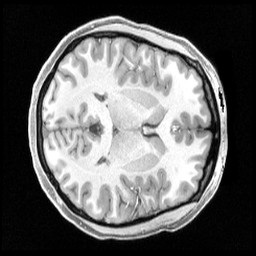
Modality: T1w
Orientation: axial
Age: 21
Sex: female
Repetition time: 2.4 s
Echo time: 0.00222 s